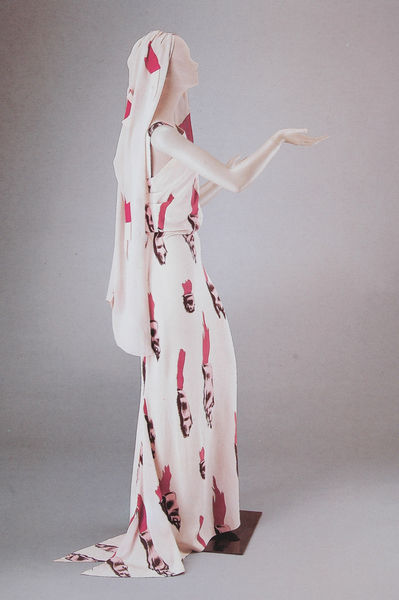
Titel: Tear-Illusion (Kleid mit Kopftuch)
Künstler: Elsa Schiaparelli
Standort: Philadelphia (Pennsylvania)
Institution: Philadelphia Museum of Art
Schlagwörter: hand, weiß, kleid, orange, schwarz, rot, schleier, tuch, mode, muster, arm, stoff, kopfbedeckung, kopftuch, plinthe, foto, puppe, fackel, damenmode